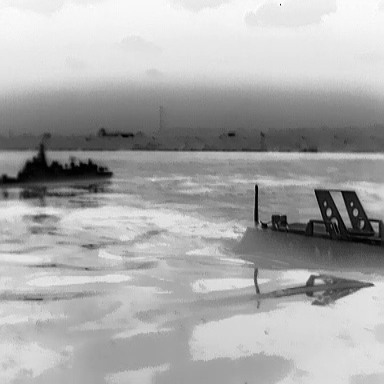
There are two objects shown in the infrared image, including a warship, and a canoe.